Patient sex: F
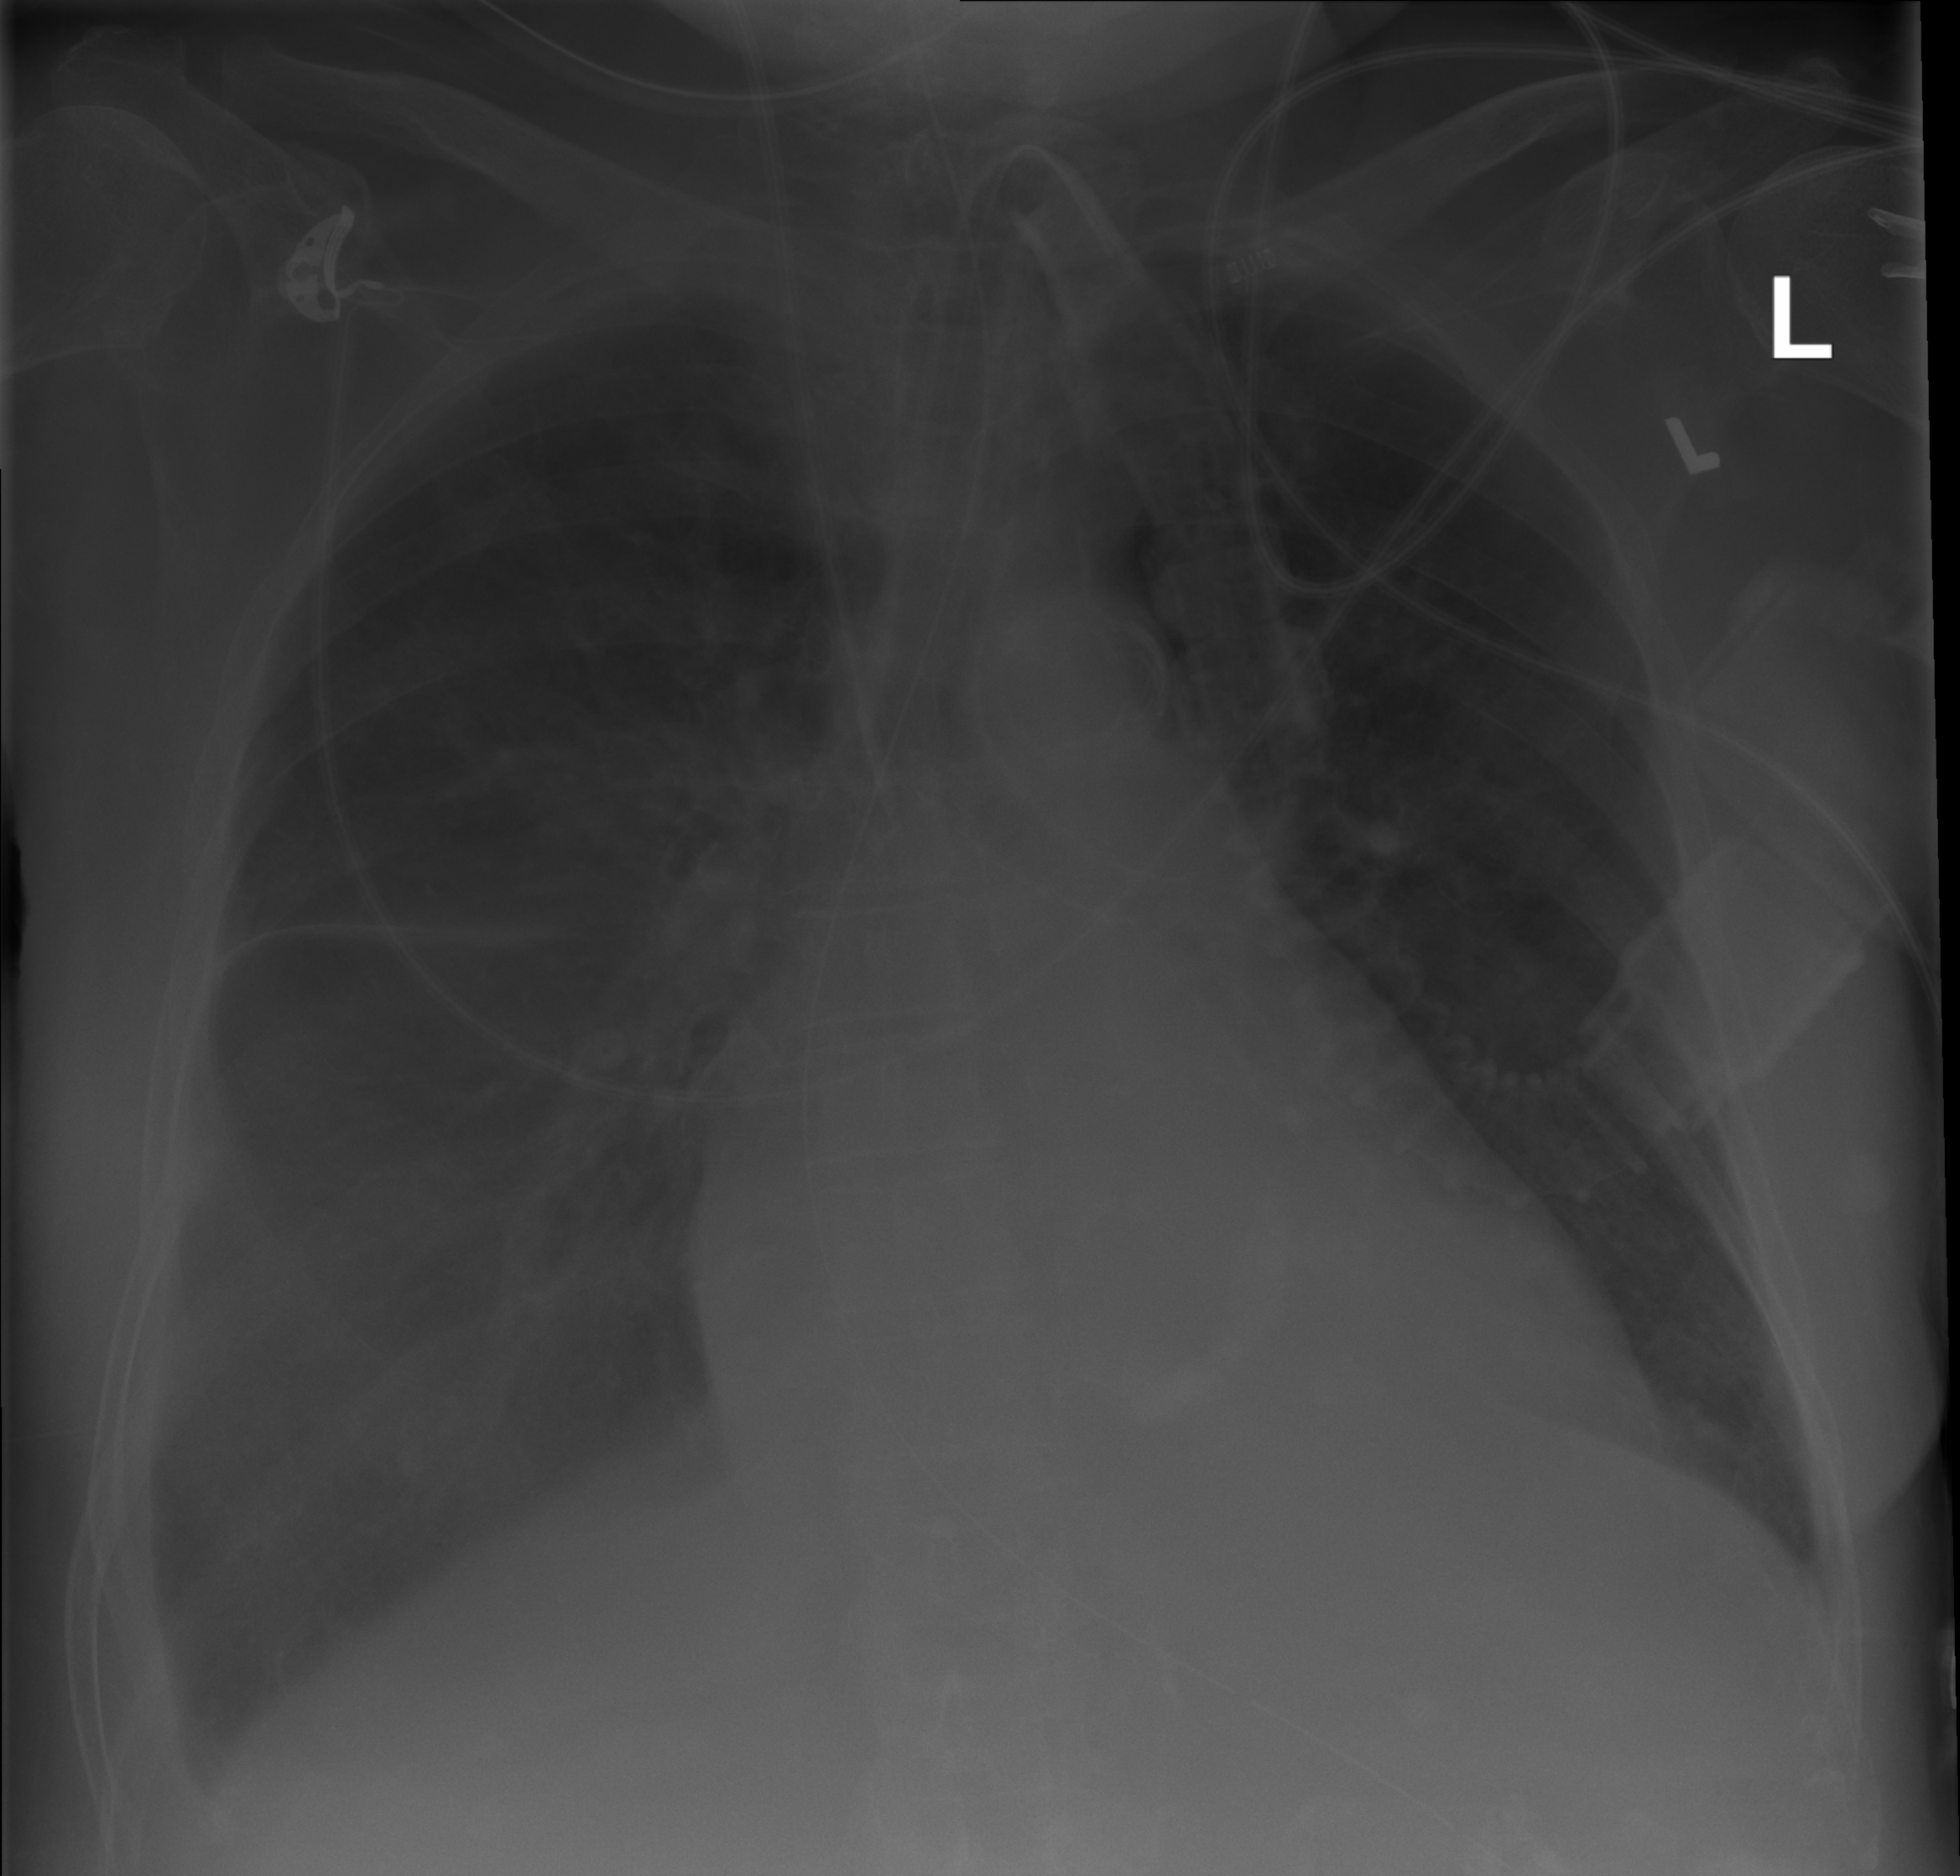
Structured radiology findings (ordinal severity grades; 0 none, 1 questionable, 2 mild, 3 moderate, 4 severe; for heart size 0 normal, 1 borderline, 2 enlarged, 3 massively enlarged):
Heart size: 1
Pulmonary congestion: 2
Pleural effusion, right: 2
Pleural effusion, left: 1
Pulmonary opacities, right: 0
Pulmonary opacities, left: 0
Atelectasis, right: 2
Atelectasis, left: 2